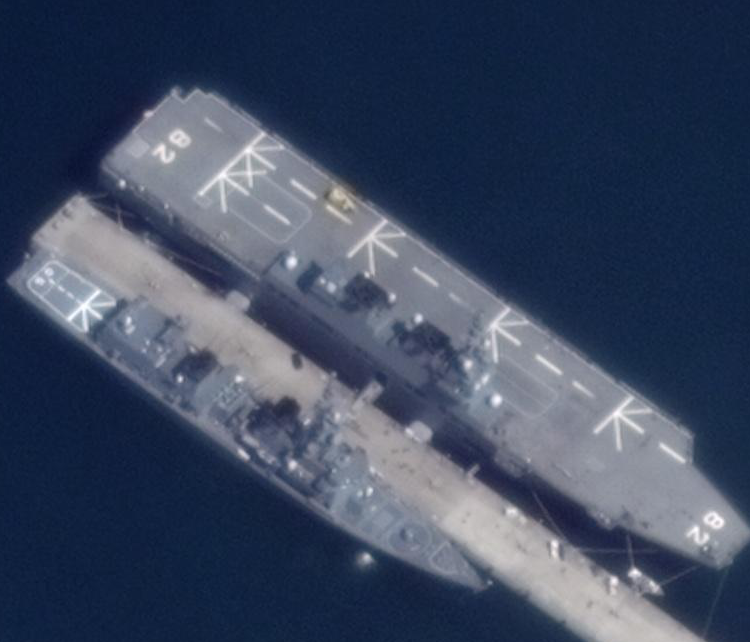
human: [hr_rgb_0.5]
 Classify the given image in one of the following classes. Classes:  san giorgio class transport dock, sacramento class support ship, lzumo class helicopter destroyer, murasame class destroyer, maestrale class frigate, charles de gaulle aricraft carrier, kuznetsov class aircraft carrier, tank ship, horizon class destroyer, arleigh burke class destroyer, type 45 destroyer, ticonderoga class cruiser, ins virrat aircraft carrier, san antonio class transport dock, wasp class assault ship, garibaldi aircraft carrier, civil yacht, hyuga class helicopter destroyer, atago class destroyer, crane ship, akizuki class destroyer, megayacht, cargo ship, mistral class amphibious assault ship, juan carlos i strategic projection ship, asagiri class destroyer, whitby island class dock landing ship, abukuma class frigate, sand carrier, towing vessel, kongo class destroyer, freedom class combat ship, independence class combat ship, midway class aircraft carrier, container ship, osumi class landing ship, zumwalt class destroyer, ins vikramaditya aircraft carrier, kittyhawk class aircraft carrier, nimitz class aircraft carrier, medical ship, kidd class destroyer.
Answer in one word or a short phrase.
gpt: Hyuga class helicopter destroyer